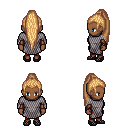
a pixel art fantasy rpg character, female body template, human, dark skin, chain mail, red pants, light blonde extra-long topknot hairstyle, leather bracers, ghillies, four views (front, back, left, right), 2x2 character sprite sheet, small pixel art, hard edges, no anti-aliasing